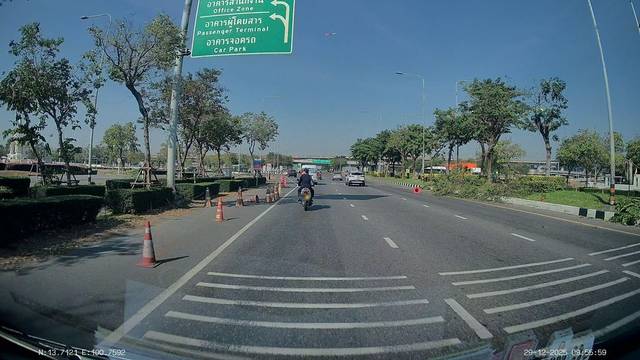
Region: Thailand
Coordinates: 13.712, 100.759